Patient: sex F, age 71
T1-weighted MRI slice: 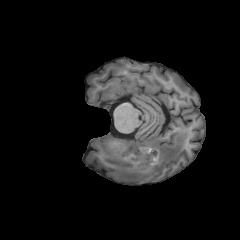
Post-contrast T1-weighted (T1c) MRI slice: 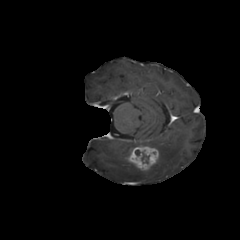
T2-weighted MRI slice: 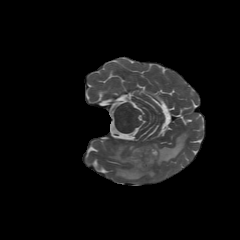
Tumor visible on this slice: yes
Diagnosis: Glioblastoma, IDH-wildtype
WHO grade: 4